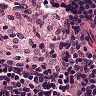
Metastatic tissue present: no